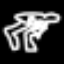
Label: frog